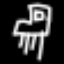
Label: chair